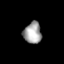
Tissue: skin
Cell type: Others
Senescence score: 0.7862
Nuclear area (px): 374
Mean DAPI intensity: 161.832